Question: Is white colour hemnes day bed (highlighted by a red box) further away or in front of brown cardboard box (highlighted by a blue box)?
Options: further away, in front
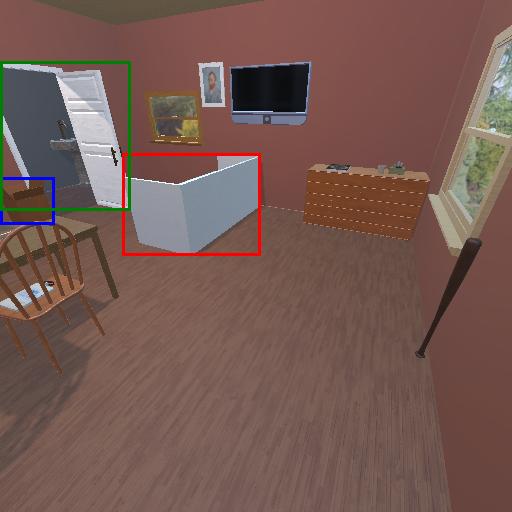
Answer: further away